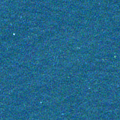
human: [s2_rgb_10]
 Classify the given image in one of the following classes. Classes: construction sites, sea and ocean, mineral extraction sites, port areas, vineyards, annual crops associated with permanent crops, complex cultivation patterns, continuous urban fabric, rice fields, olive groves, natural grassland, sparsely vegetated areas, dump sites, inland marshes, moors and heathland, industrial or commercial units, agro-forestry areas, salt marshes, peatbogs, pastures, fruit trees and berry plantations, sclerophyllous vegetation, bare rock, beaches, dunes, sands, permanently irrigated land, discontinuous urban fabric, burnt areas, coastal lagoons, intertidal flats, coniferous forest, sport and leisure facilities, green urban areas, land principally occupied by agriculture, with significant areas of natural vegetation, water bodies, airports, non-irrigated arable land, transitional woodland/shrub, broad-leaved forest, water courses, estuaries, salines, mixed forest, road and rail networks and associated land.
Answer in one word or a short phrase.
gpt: sea and ocean